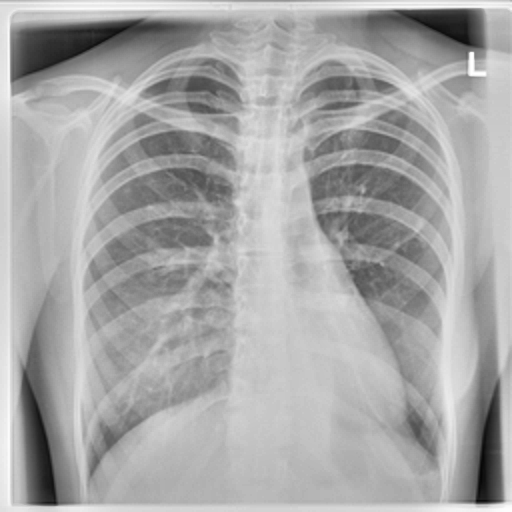
Finding: TUBERCULOSIS